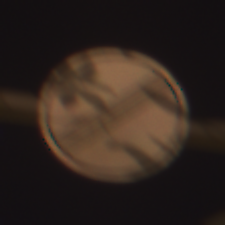
Verkehrszeichen: EndeSaemtlicherBegrenzungen
Umgebung: Outdoor, Urban
Tageszeit: Night
Wetter: Clear
Licht: Artificial
Jahreszeit: NotSpecified
Kontrast: HighContrast